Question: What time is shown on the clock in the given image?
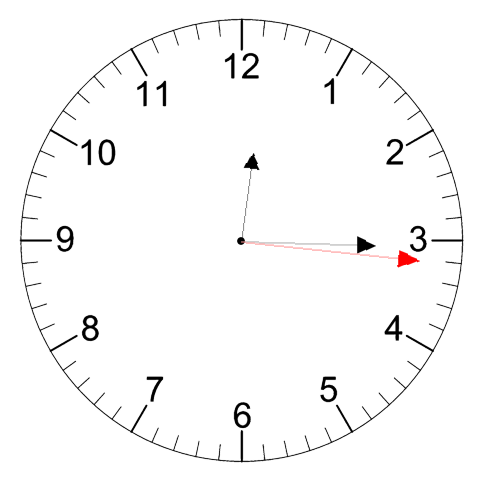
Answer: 12:15:16